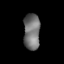
Tissue: lung
Cell type: Epithelial cells
Senescence score: 0.2228
Nuclear area (px): 580
Mean DAPI intensity: 114.509